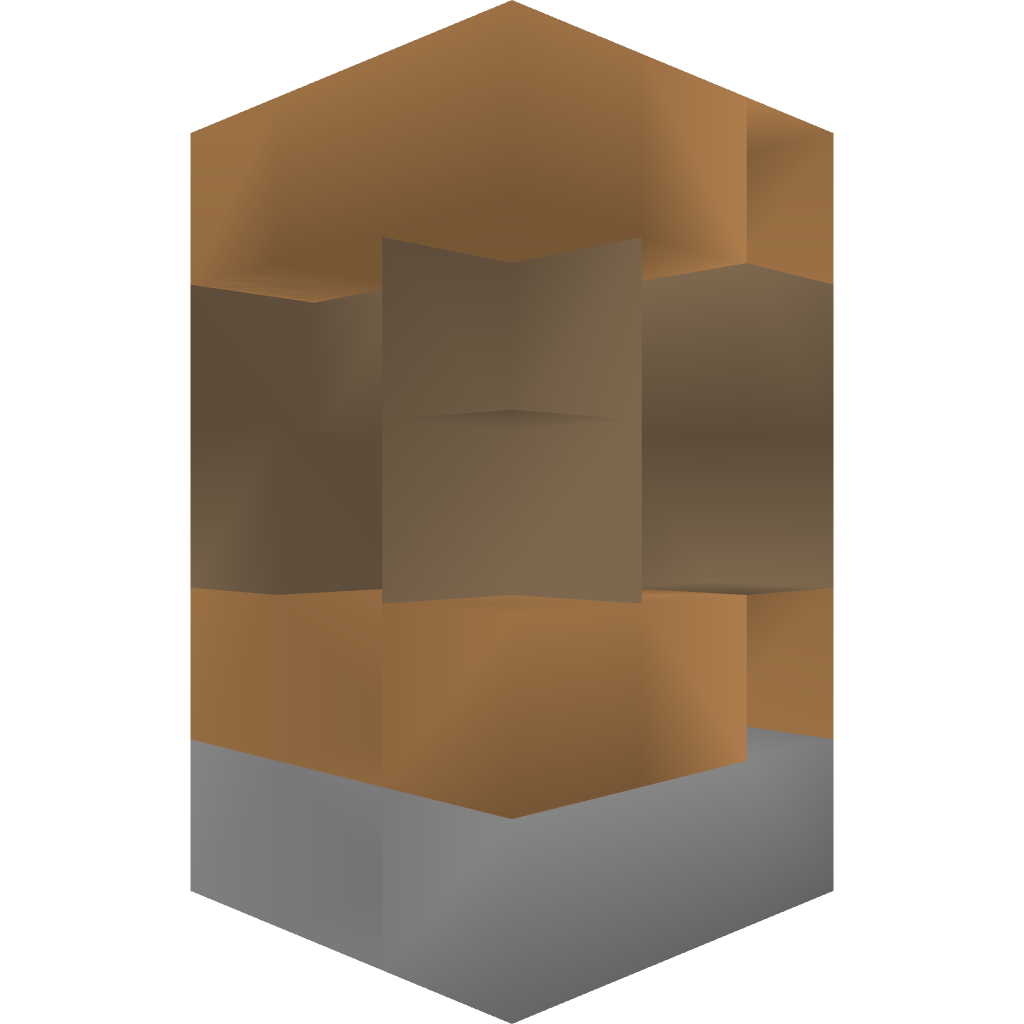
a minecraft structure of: Herobrine's Well